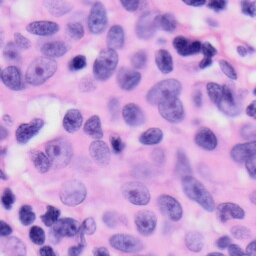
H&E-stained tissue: Skin